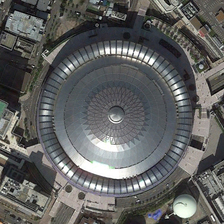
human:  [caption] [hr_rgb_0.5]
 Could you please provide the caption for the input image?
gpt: many small buildings are around a large circle building .

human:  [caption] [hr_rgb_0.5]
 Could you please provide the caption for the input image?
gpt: many small buildings are around a large circle building .

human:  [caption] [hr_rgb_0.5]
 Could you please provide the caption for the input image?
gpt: many small buildings are around a large circle building .

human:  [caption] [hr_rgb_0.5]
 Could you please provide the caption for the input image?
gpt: many small buildings are around a large circle building .

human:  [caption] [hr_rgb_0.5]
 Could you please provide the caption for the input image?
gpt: many small buildings are around a large circle building .